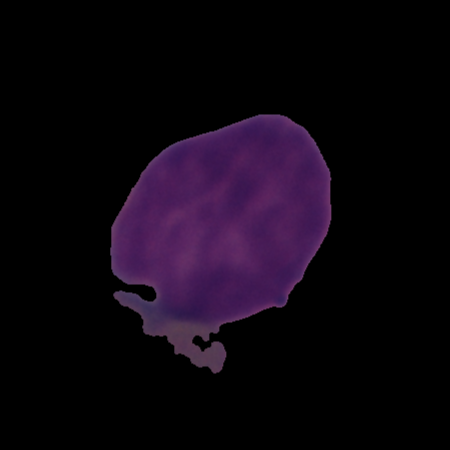
Label: cancer